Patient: sex M, age 65
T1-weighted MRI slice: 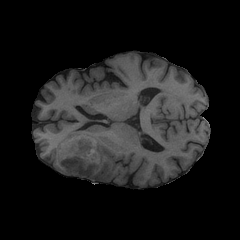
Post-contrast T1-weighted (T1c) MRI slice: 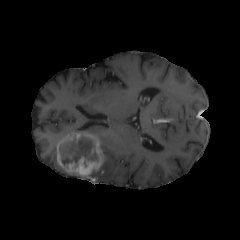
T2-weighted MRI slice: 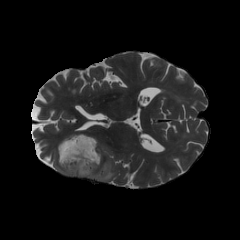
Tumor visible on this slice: yes
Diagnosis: Glioblastoma, IDH-wildtype
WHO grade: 4